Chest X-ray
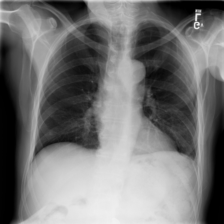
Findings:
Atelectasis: negative
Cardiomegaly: negative
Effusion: negative
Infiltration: negative
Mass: negative
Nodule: negative
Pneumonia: negative
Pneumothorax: negative
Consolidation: negative
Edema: negative
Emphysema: negative
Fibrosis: negative
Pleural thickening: negative
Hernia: negative